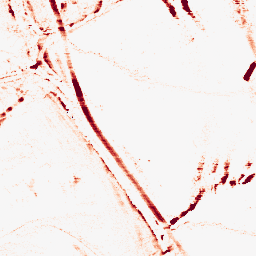
Category: morphological
Decomposition family: morphological_rect
Decomposition parameters: operation: opening
width: 10
height: 3
Upsampling method: bicubic_16x
Upsampling parameters: scale: 16
Upsampling scale: 16